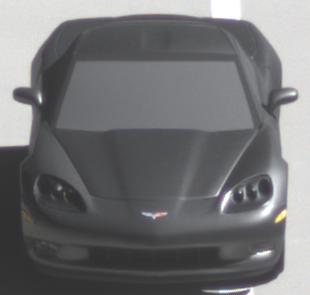
Make: Chevrolet
Model: Corvette Coupé
Detailed model: Corvette (C6) Coupé
Model produced from: 2005/02
Model produced until: 2008/03
Doors: 3
Color: gray
Road condition: dry road
Daytime: midday
Contrast: high contrast